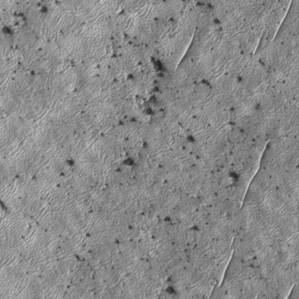
Label: frost